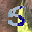
Label: 5